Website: walmart
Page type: billing-address
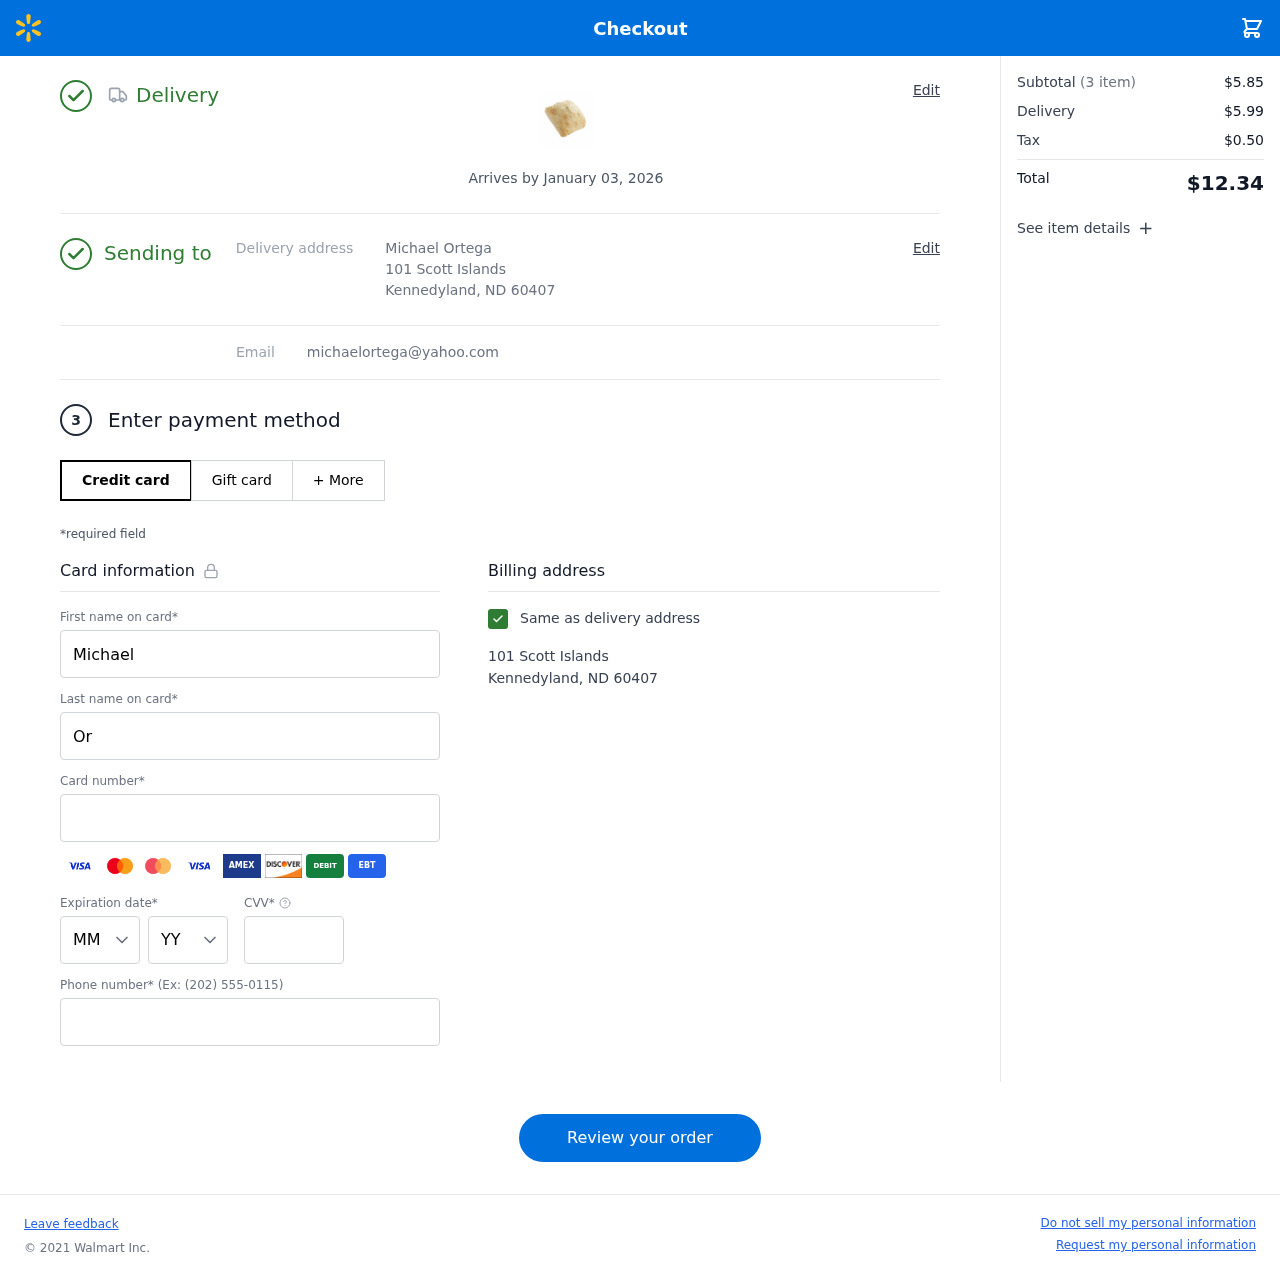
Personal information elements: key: PII_CARD_CVV
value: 810
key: PII_CARD_EXPIRY_MONTH
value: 08
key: PII_CARD_EXPIRY_YEAR
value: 28
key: PII_CARD_NUMBER
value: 5159 8507 3079 2492
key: PII_EMAIL
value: michaelortega@yahoo.com
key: PII_FIRSTNAME
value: Michael
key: PII_FULLNAME
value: Michael Ortega
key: PII_LASTNAME
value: Ortega
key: PII_PHONE
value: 8536918447
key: PII_STREET
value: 101 Scott Islands
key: PII_CITY_STATE_ZIP
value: Kennedyland, ND 60407
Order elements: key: ORDER_DELIVERY_DATE
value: Arrives by January 03, 2026
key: ORDER_NUM_ITEMS
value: (3 item)
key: ORDER_SUBTOTAL
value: $5.85
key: ORDER_SHIPPING_COST
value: $5.99
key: ORDER_TAX
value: $0.50
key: ORDER_TOTAL
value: $12.34